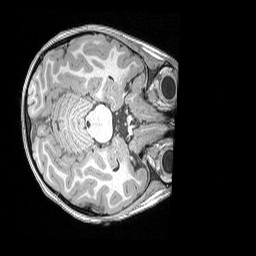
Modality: T1w
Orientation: axial
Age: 6
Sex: male
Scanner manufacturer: siemens
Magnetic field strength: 3 T
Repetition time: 2.53 s
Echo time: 0.00164 s